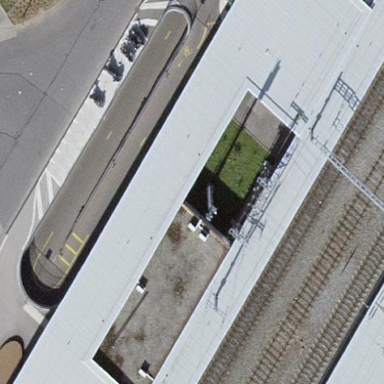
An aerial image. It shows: View of roof of building.